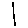
Label: tree